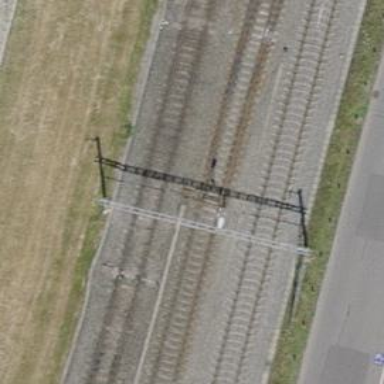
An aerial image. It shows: Railway switch.